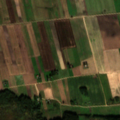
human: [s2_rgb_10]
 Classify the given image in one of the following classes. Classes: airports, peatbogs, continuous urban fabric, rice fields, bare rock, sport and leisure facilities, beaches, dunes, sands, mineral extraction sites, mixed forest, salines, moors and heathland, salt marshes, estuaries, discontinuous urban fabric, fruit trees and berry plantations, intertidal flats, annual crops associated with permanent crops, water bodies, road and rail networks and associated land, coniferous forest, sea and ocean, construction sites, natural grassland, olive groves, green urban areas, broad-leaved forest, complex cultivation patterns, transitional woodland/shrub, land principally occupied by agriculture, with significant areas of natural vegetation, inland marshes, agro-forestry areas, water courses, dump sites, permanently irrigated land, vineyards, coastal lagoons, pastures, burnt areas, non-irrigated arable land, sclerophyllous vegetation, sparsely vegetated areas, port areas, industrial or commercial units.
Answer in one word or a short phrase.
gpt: non-irrigated arable land, complex cultivation patterns, coniferous forest, transitional woodland/shrub